Question: I am making a bounc*ing cube that moves around a frame. To detect the boundary of the frame, I used getHeight() and getWidth() from the JComponent in the JFrame and calculate the possible boundary so that the cube can rebound.
It works totally fine for getWidth(). However, I cannot make it rebound on the boundary for getHeight().
When the cu*be goes to the top of the window, it keeps going for about 10 pixels before rebounding.
Here is the screenshot for this problem.

Here is my code:
'''
public class Cube {
final public static int DIMENSION = 100;
private final static int D_X = 20;
private final static int D_Y = -20;
private final static int SPEED = 1;
private int xVelBK;
private int yVelBK;
private int xVel;
private int yVel;
private CubePoint[] pts;
public Cube(int x, int y){
xVel = SPEED;
yVel = SPEED;
pts = new CubePoint[8];
pts[0] = new CubePoint(x,y);
pts[1] = new CubePoint(x,y - DIMENSION);
pts[2] = new CubePoint(x + DIMENSION,y - DIMENSION);
pts[3] = new CubePoint(x + DIMENSION,y);
pts[4] = new CubePoint(x + D_X,y + D_Y);
pts[5] = new CubePoint(x + D_X,y + D_Y - DIMENSION);
pts[6] = new CubePoint(x + D_X + DIMENSION,y + D_Y - DIMENSION);
pts[7] = new CubePoint(x + D_X + DIMENSION,y + D_Y);
}
public void move(int componentWidth, int componentHeight){
......
//bug in here
if (pts[0].getY() - DIMENSION - D_Y <= 0 ) {
yVel = SPEED;
}
.......
}
..........
}
'''
Here is the component :
'''
public class CubeComponent extends JComponent {
...........
private Cube cube;
private Timer timer;
private CubePoint originMousePos;
private CubePoint closest;
private Font font;
private int mode;
private int delay = DEFAULT_DELAY ;
private int mouseToClosestX;
private int mouseToClosestY;
class CubeMoveListener implements ActionListener{
@Override
public void actionPerformed(ActionEvent e){
cube.move(getWidth(),getHeight());
repaint();
}
}
@Override
public void paintComponent(Graphics g){
Graphics2D g2 = (Graphics2D)g;
cube.draw(g2);
}
}
'''
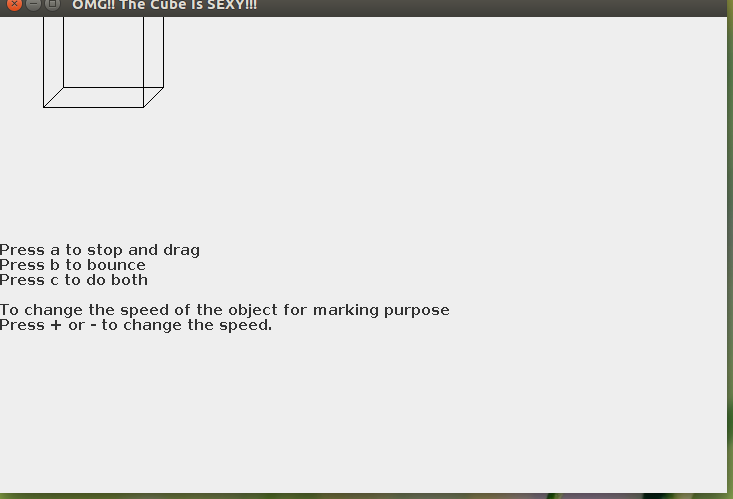
Answer: As far as I can tell:
'''
if (pts[0].getY() - DIMENSION - D_Y <= 0 ) {
'''
SHOULD be used to determine when the cube reaches the bottom of the component so you should be testing for ">"
and
'''
if ( pts[0].getY() >= componentHeight) {
'''
SHOULD be used for testing when the cube reaches the top. So it should be:
'''
if ( pts[0].getY() <= 0) {
'''
The key point is that:
1. ONE of the vertical tests needs to test for "<= 0".
2. the structure of the horizontal and vertical test should be the same, you just need to change the variable names.